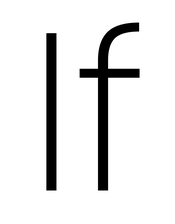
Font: Poppins-ExtraLight